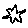
Label: star